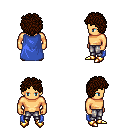
a pixel art fantasy rpg character, male body template, human, tanned skin, blue cape, metal pants, brown curly afro hairstyle, gold boots, four views (front, back, left, right), 2x2 character sprite sheet, small pixel art, hard edges, no anti-aliasing